Fundus camera: zeiss
Shooting center: midpoint
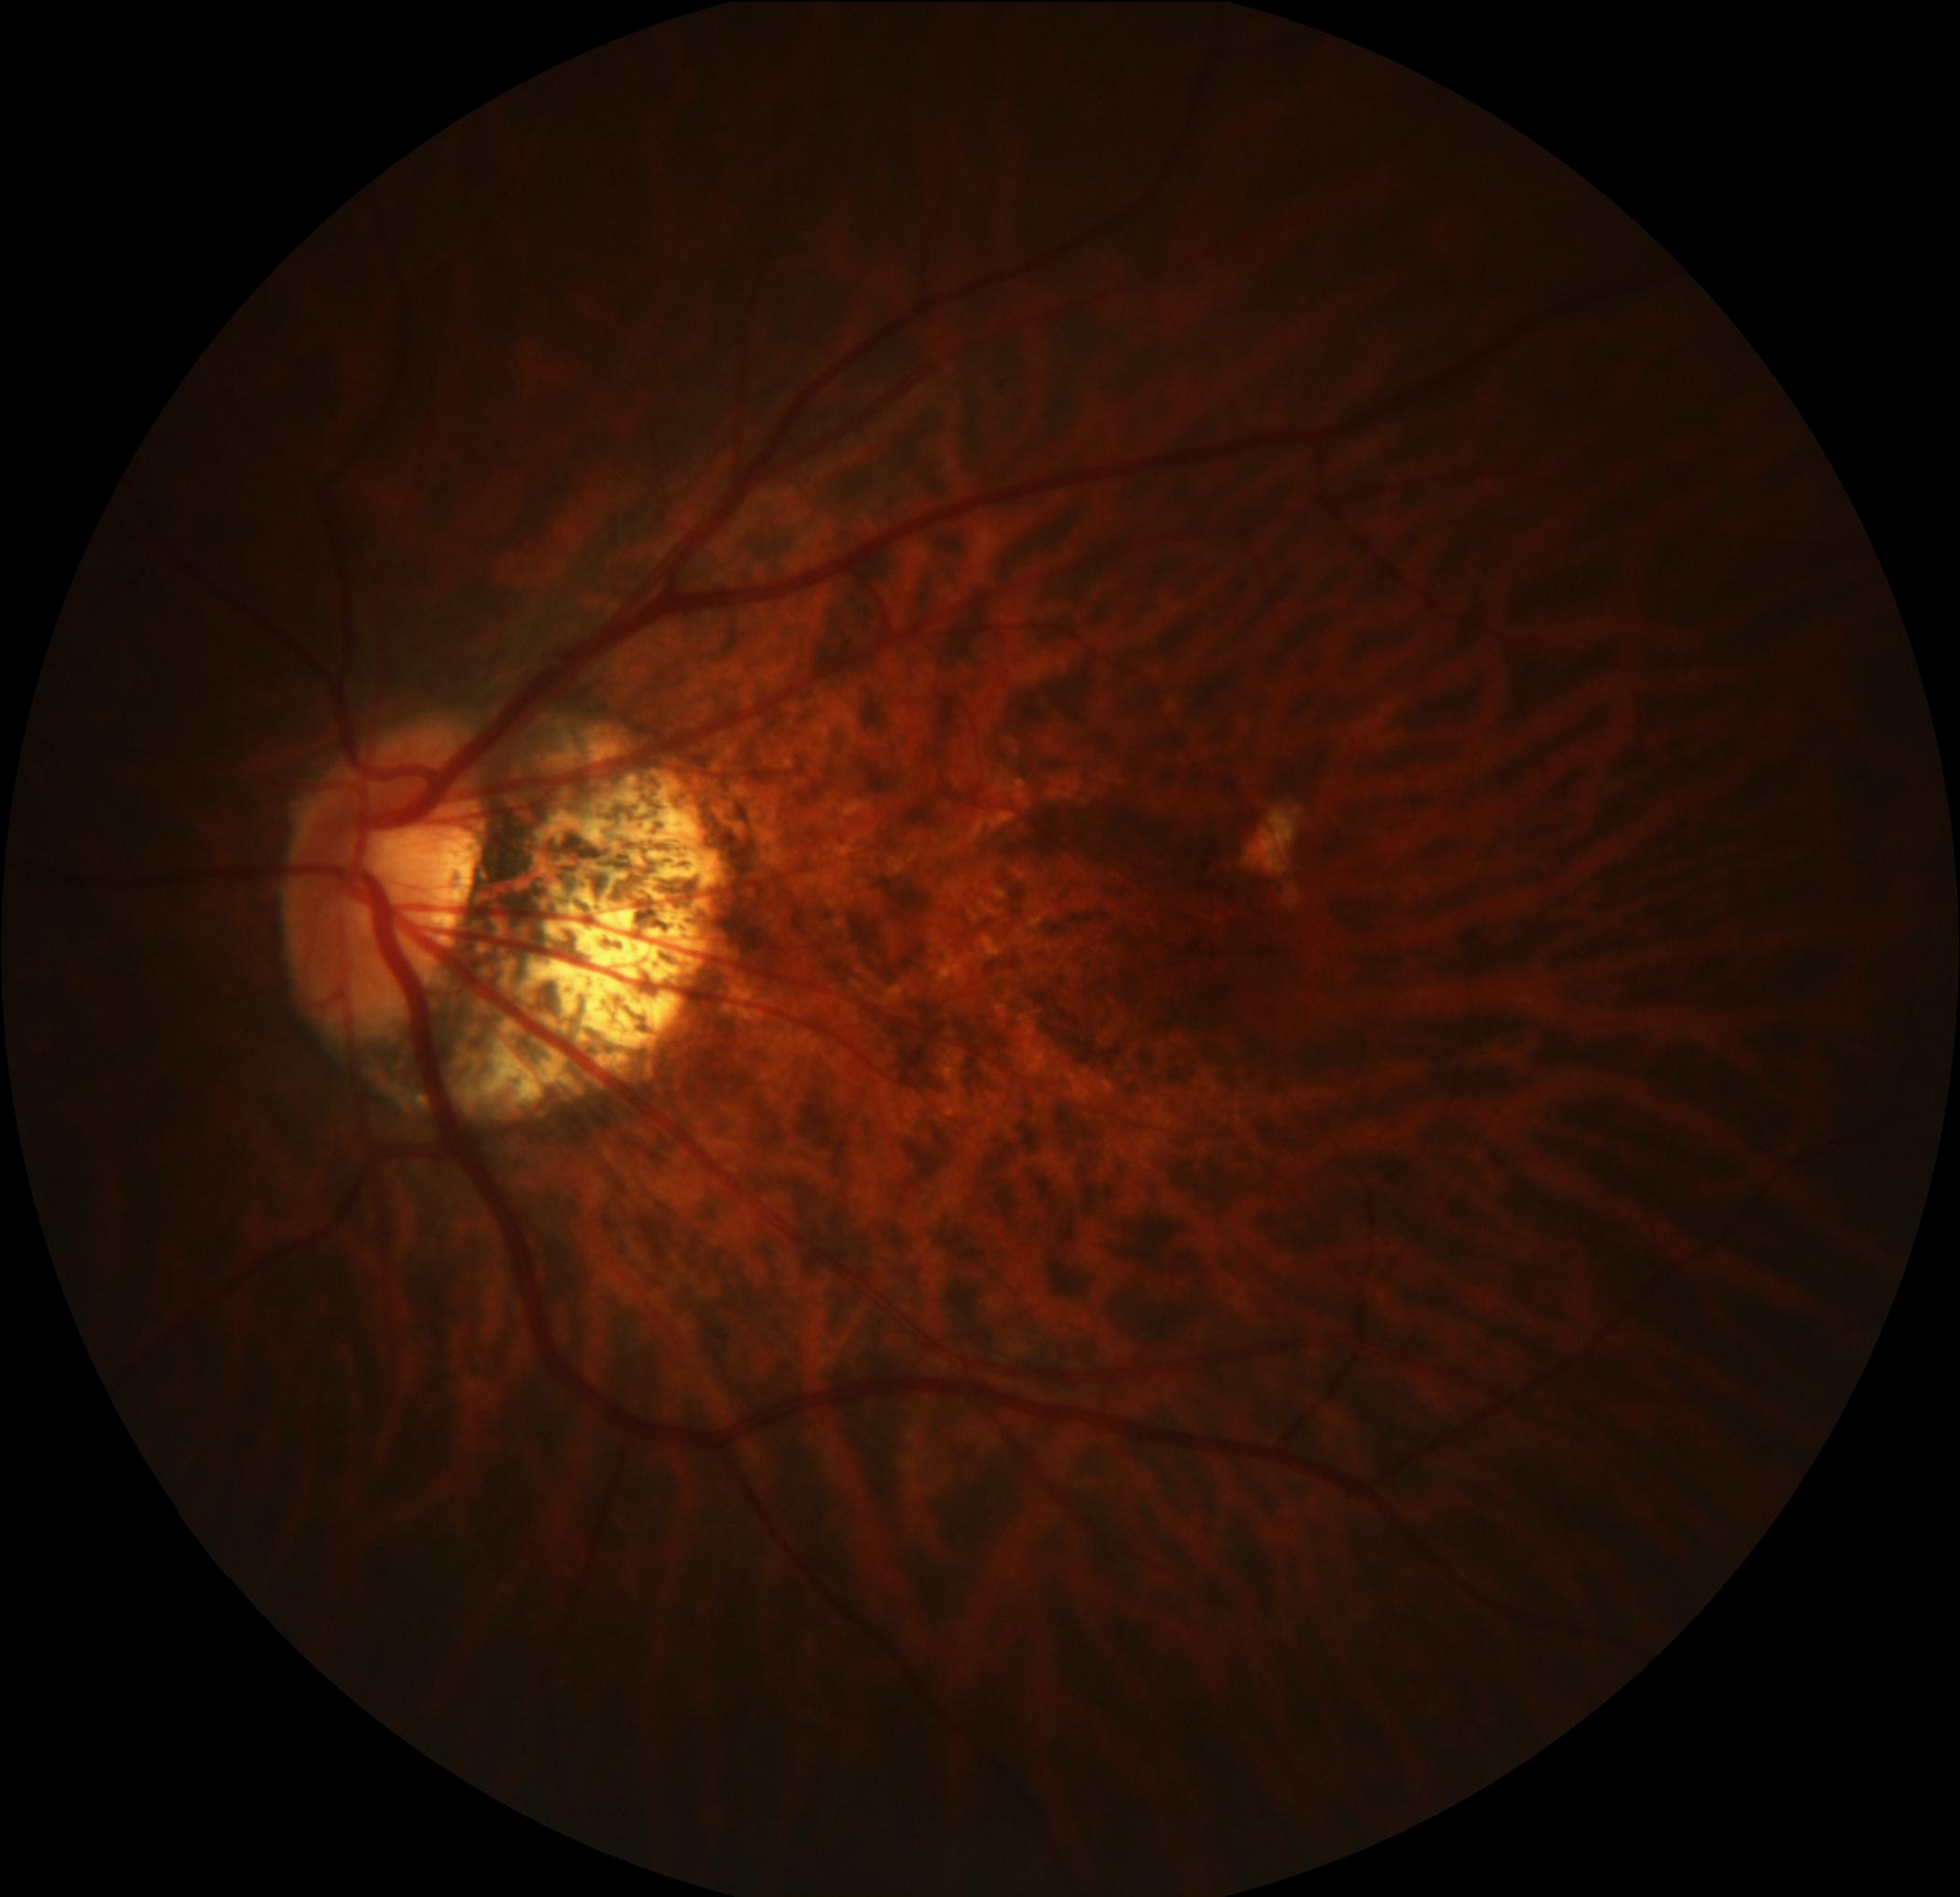
Pathologic myopia: yes
Patchy retinal atrophy: present
Retinal detachment: absent